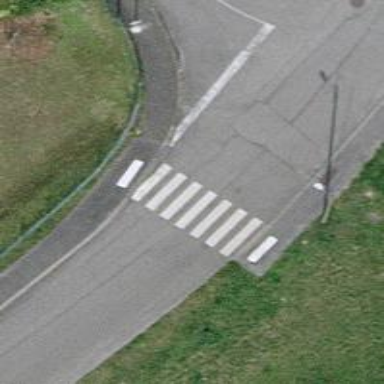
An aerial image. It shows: Marked crossing on the road.